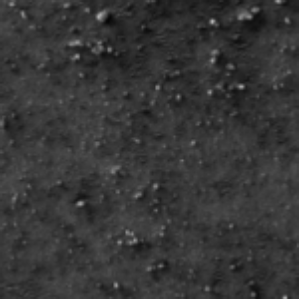
Label: frost